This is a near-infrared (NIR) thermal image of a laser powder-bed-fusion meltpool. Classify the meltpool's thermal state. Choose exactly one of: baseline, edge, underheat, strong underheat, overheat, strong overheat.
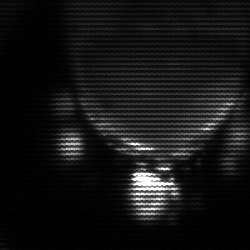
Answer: baseline